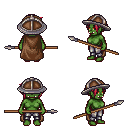
a pixel art fantasy rpg character, female body template, orc, green skin, brown cape, metal pants, ruby red pixie cut hairstyle, chain helm, spear, four views (front, back, left, right), 2x2 character sprite sheet, small pixel art, hard edges, no anti-aliasing